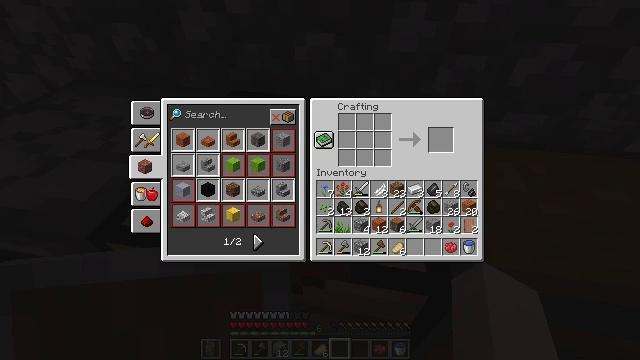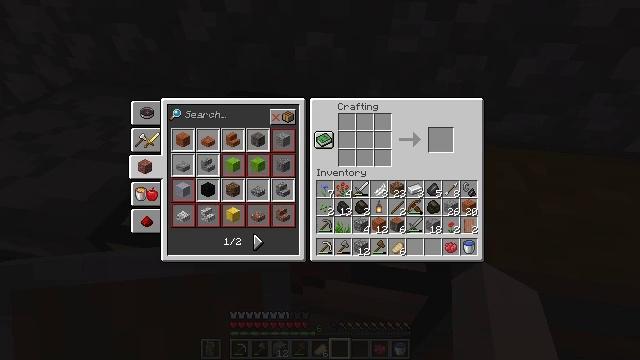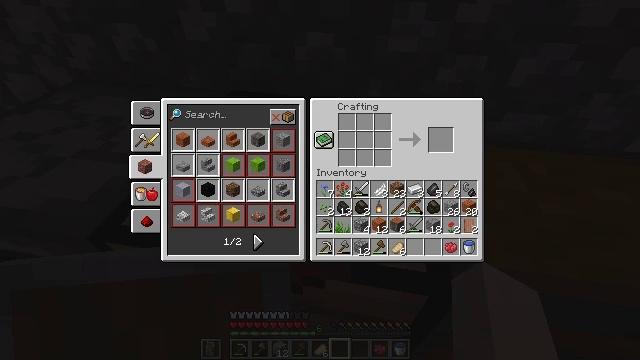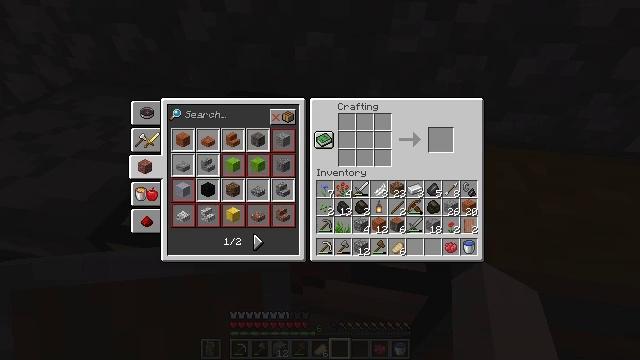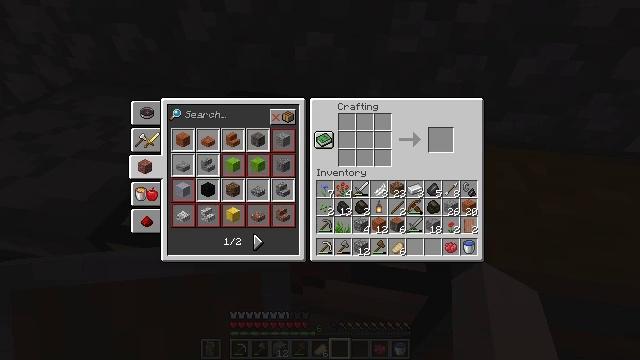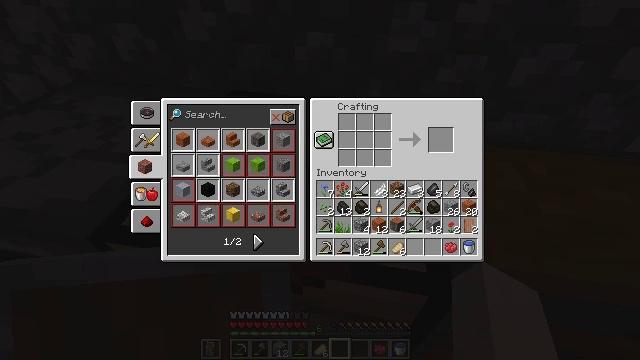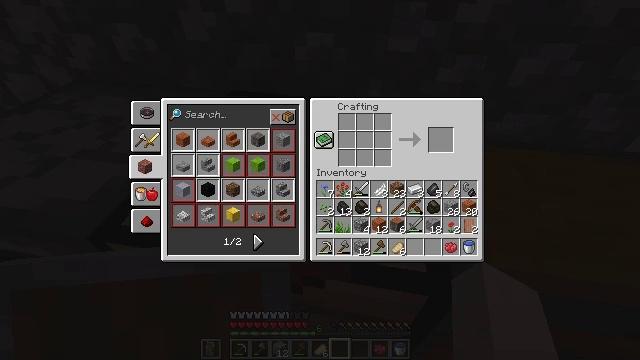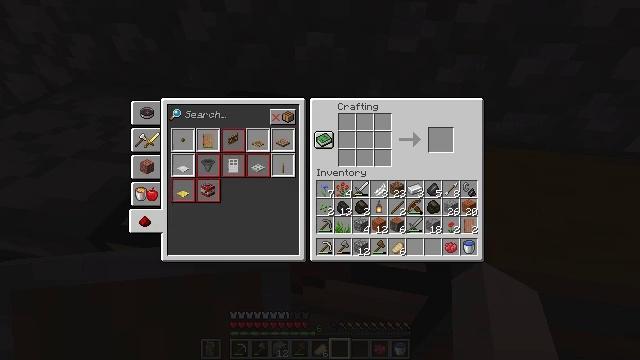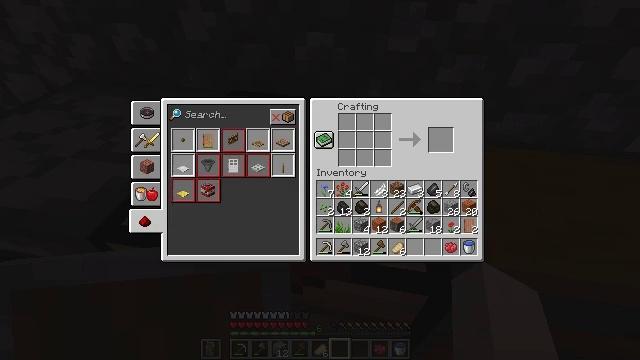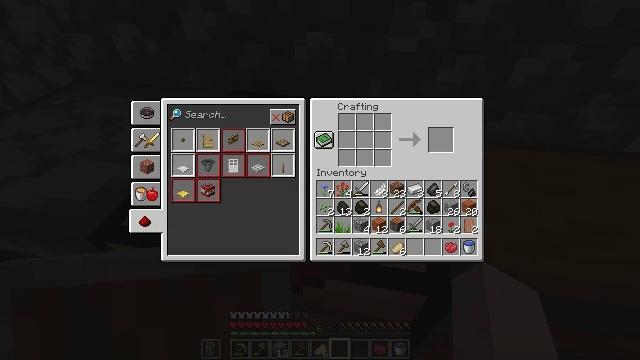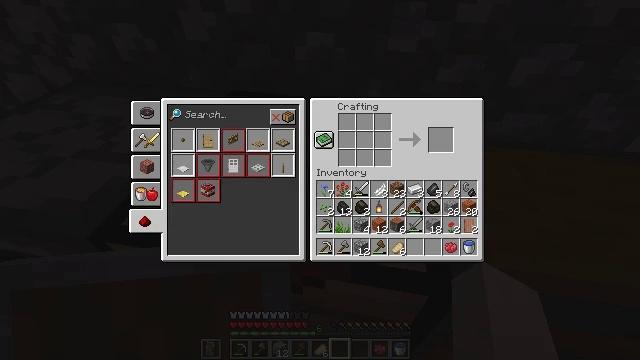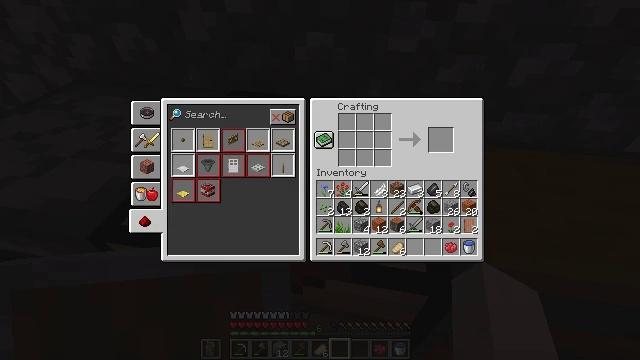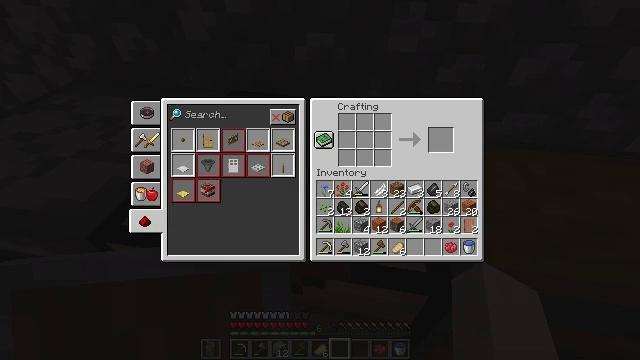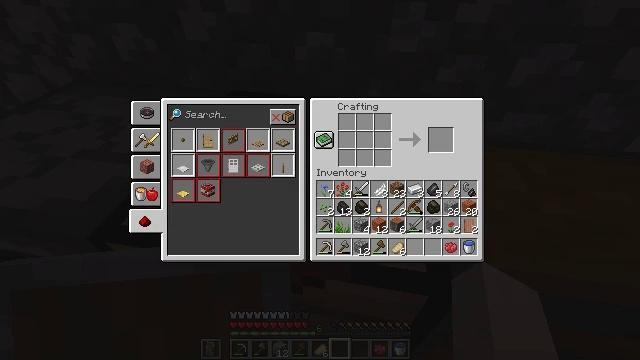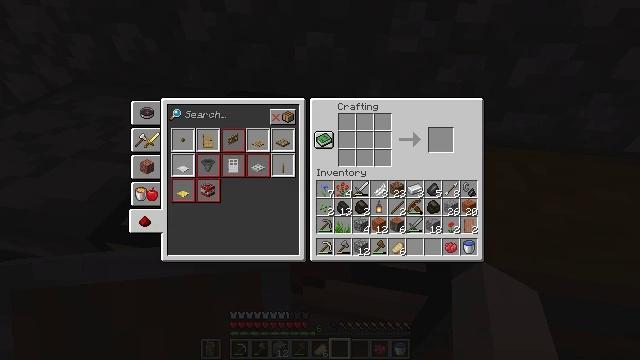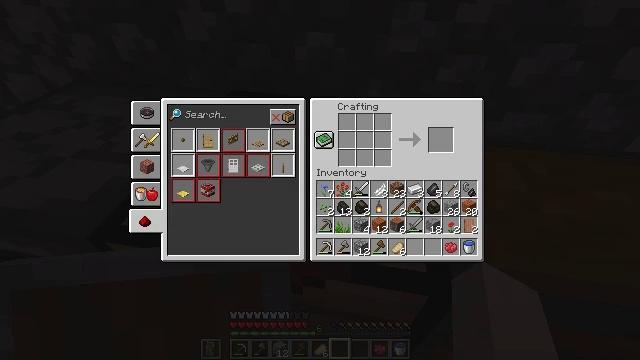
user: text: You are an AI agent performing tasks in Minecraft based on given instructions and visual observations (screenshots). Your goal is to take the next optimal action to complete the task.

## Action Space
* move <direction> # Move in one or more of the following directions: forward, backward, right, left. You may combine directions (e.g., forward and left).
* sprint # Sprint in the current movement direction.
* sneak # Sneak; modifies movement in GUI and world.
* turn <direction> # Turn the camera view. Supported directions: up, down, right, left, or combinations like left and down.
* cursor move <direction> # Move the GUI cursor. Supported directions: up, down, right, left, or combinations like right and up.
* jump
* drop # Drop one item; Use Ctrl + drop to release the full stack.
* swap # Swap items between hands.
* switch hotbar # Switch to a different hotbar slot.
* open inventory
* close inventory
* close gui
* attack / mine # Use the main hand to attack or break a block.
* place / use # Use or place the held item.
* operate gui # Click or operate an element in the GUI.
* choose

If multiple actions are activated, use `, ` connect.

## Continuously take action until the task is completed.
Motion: motion action
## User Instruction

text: Craft an acacia pressure plate with two acacia planks.
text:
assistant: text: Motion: no_op
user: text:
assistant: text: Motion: no_op
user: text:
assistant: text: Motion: no_op
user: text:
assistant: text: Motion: cursor move down
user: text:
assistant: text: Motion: cursor move down
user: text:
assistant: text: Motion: no_op
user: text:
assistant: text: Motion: operate gui
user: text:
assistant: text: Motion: operate gui
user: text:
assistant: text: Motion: operate gui
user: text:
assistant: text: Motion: no_op
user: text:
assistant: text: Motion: no_op
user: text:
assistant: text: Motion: no_op
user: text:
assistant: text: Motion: no_op
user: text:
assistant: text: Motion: no_op
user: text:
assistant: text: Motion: no_op
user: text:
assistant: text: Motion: no_op
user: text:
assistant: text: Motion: no_op
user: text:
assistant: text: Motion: no_op
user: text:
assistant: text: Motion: no_op
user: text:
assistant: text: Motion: cursor move right
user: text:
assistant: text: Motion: cursor move right and up
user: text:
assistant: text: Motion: cursor move right and up
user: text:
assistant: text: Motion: no_op
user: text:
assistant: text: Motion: no_op
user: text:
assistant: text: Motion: cursor move right and up
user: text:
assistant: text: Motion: no_op
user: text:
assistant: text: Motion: no_op
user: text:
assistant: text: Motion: no_op
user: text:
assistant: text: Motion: no_op
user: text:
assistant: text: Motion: cursor move right